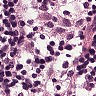
Metastatic tissue present: no